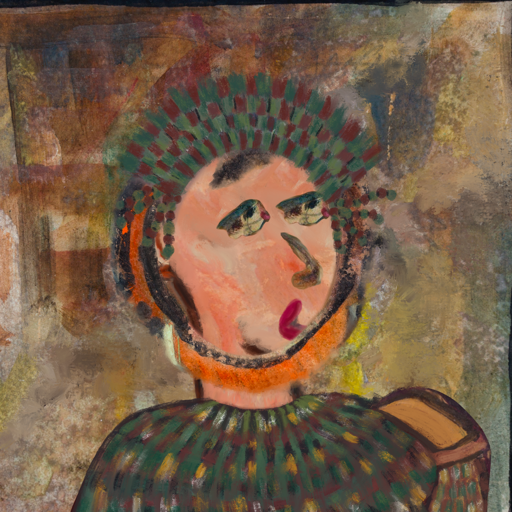
Background: Mosgoul, Head And Neck Side: Roy_Bahadur, Face Side: Pipe, Bust: After_Raid, Hair Side: Childish, Head Accessory: After_Raid_Crown, Second Necklace: Blank, Necklace: Blank, Baby: Blank